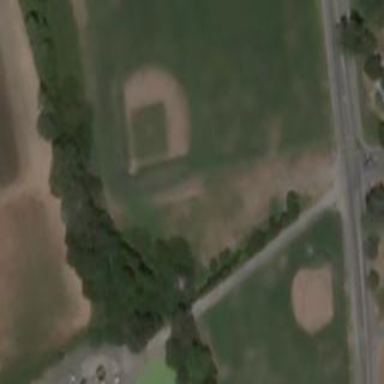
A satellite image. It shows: Baseball pitch for leisure and sports activities.